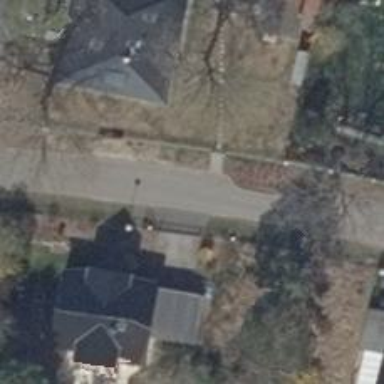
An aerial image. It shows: Driveway leading to service road.